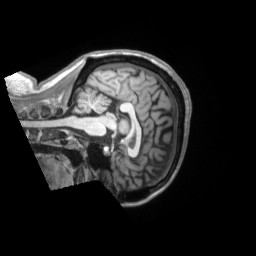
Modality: T1w
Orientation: sagittal
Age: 38
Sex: female
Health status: ill
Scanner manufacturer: siemens
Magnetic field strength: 3 T
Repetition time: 2.2 s
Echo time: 0.00157 s